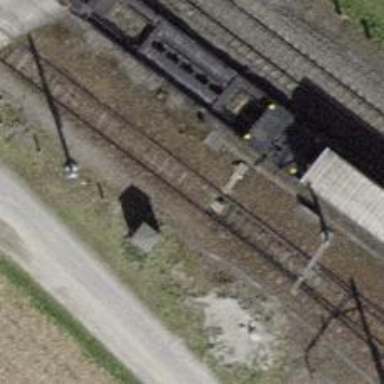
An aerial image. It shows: Railway switch.